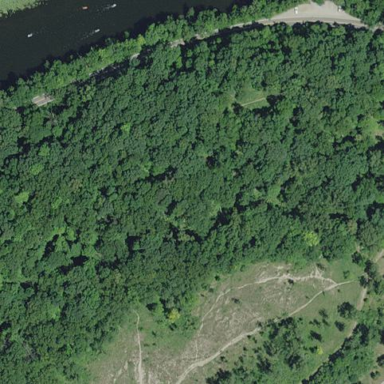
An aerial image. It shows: Nature reserve surrounded by woodland.